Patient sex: M
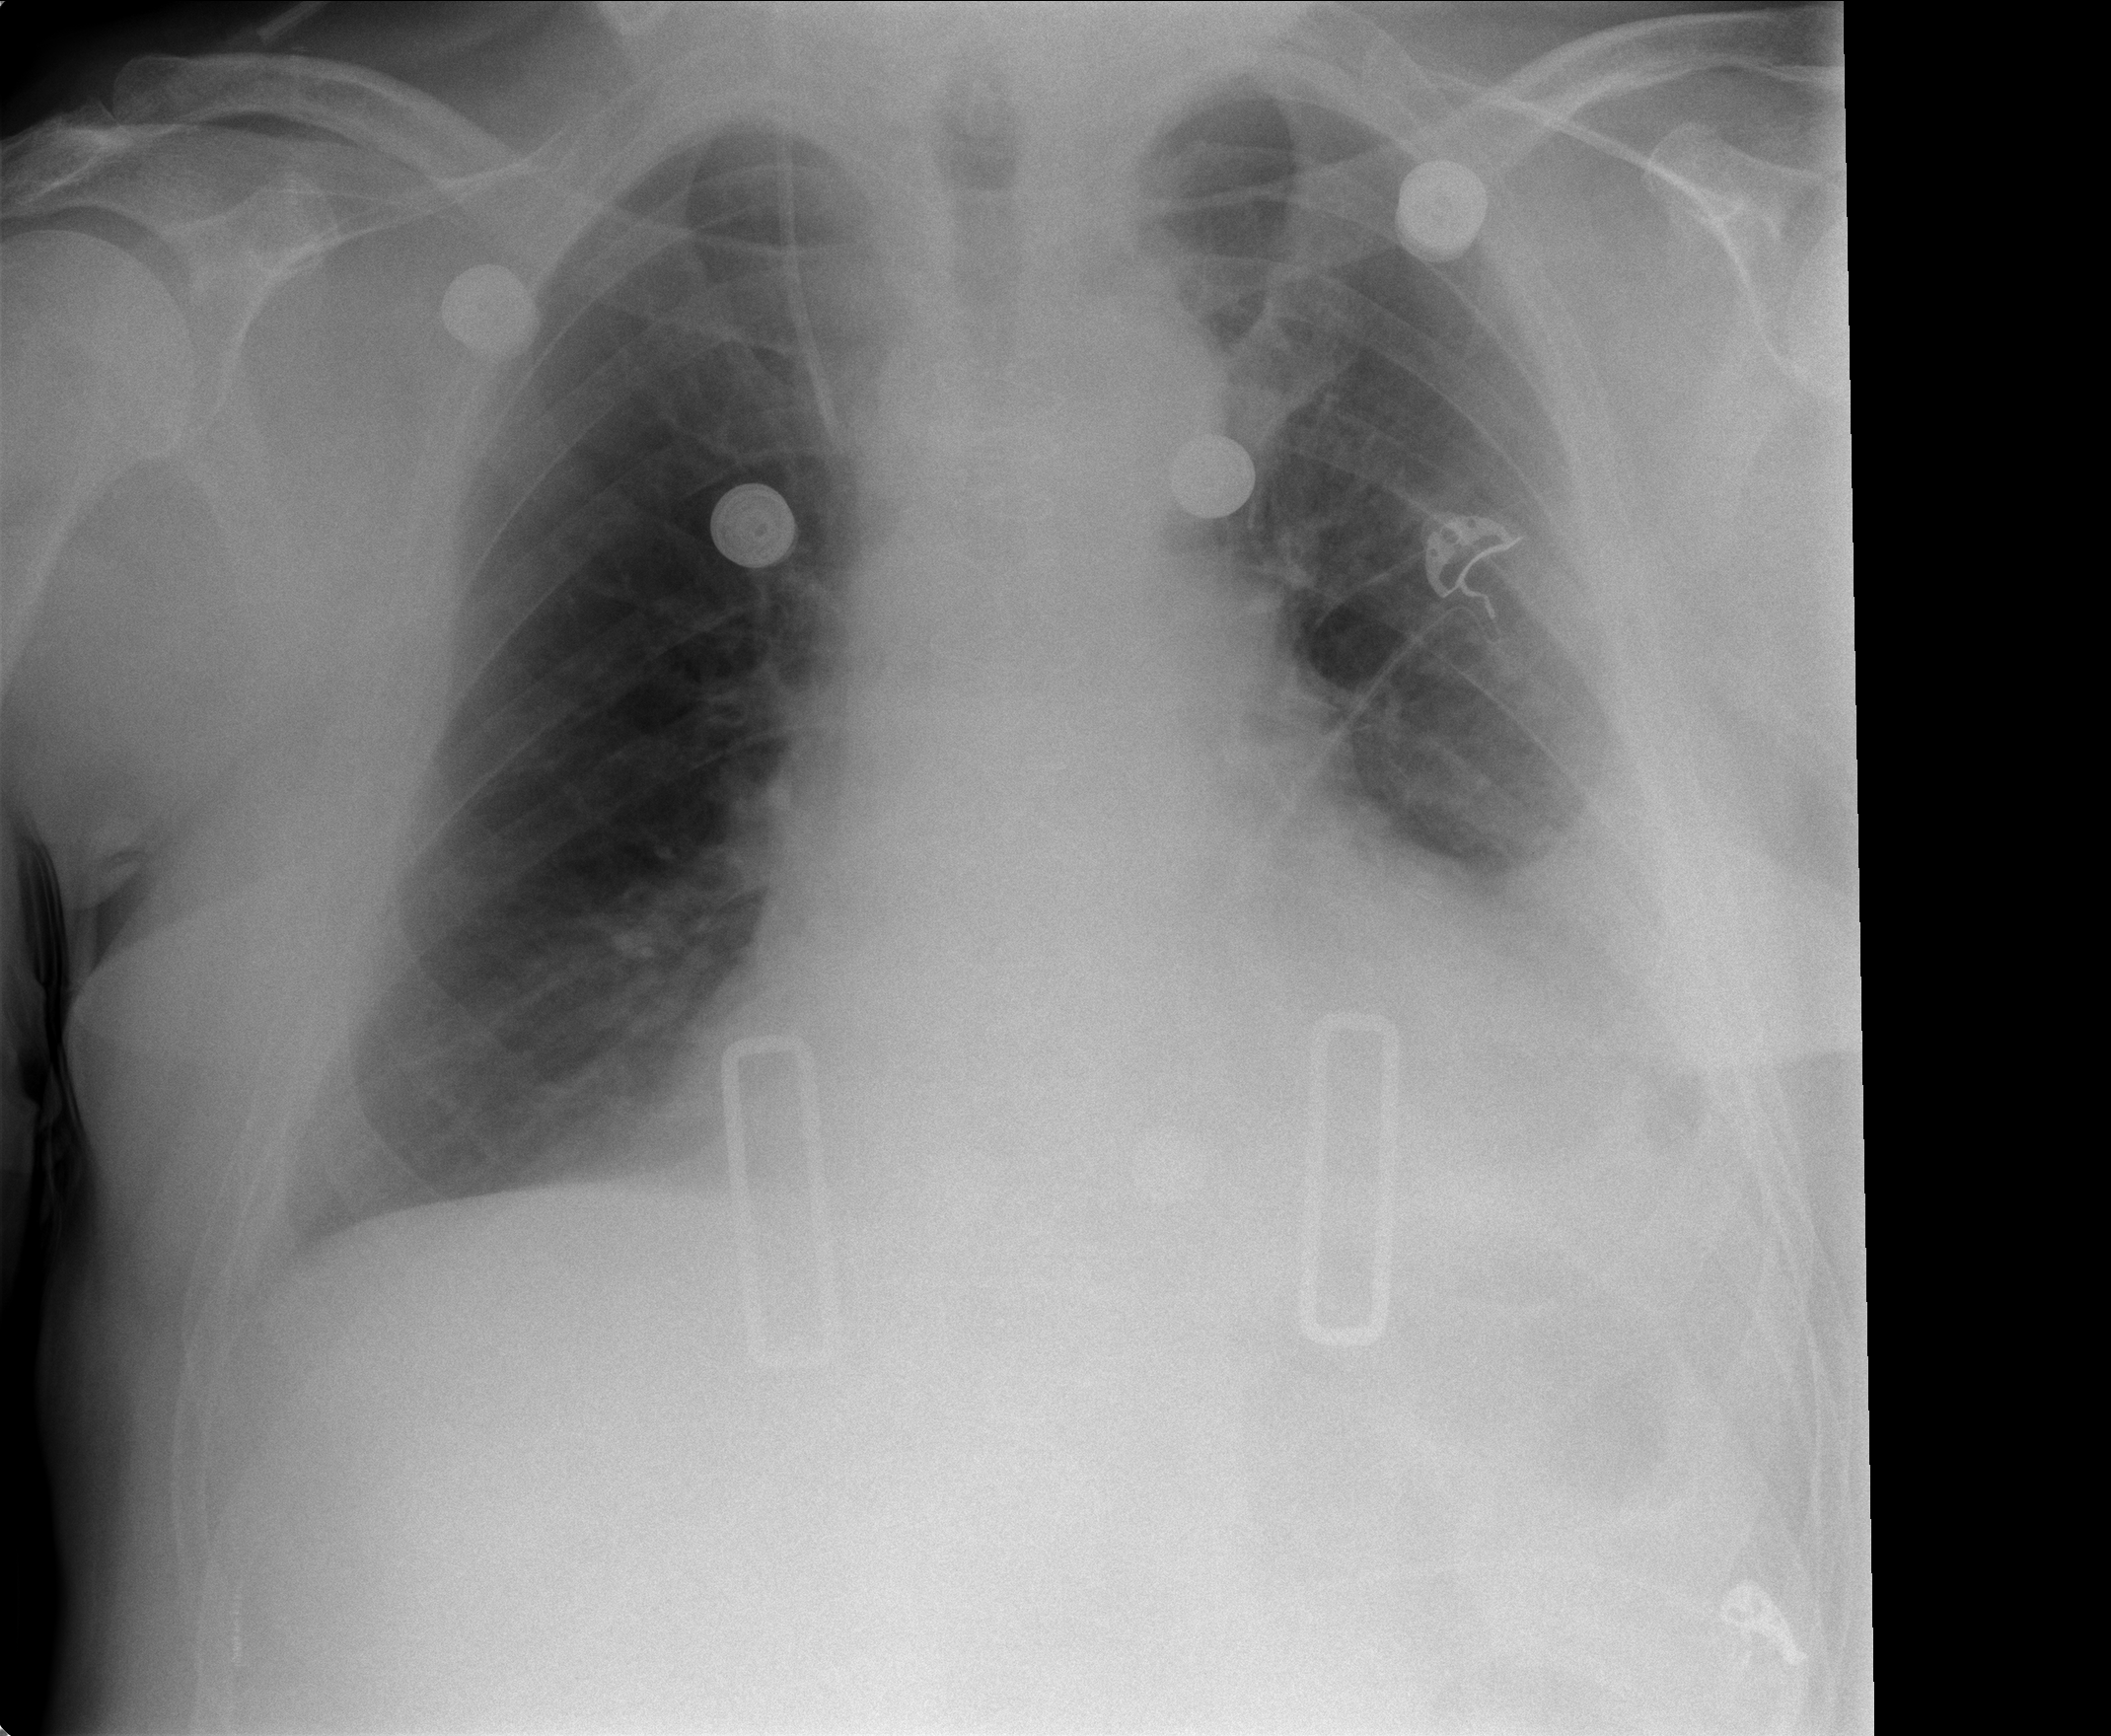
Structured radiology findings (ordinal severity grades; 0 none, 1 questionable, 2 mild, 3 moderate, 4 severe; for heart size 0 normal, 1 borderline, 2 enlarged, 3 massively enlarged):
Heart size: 2
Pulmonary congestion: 1
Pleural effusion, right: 0
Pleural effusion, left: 2
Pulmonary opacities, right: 0
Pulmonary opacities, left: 0
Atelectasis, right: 0
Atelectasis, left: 2